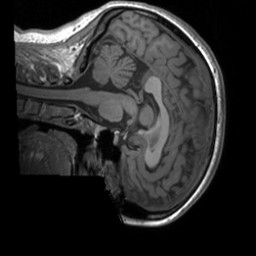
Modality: T1w
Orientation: sagittal
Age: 21
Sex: female
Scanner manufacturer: siemens
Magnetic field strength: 3 T
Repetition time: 1.9 s
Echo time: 0.00226 s